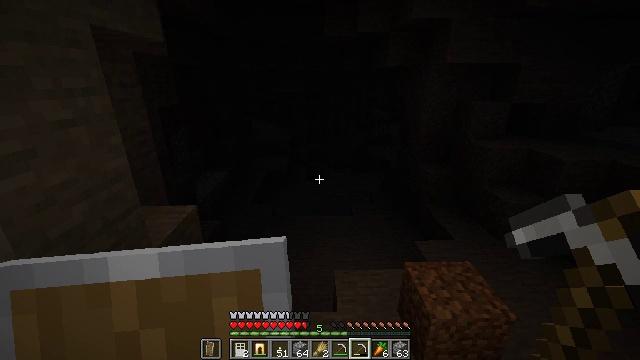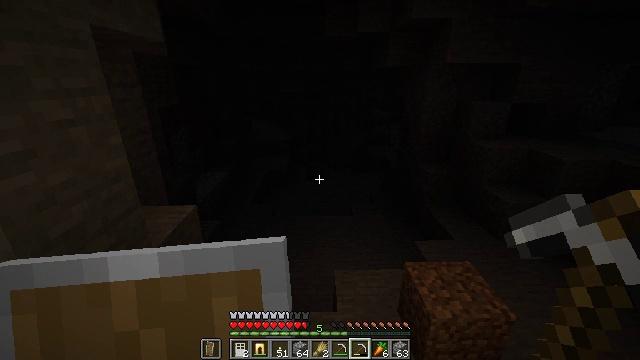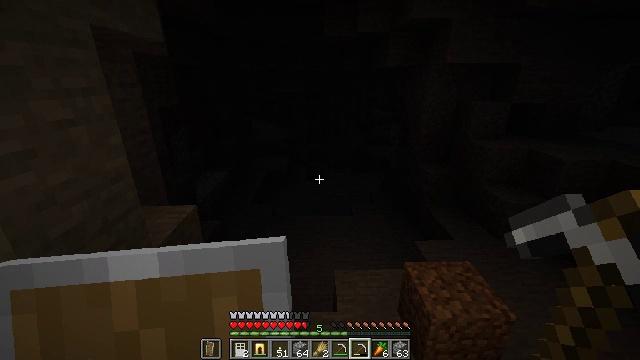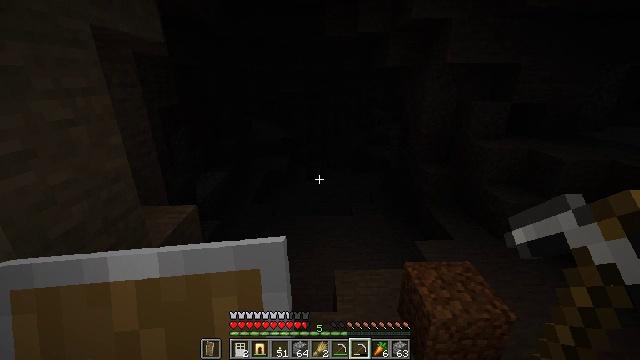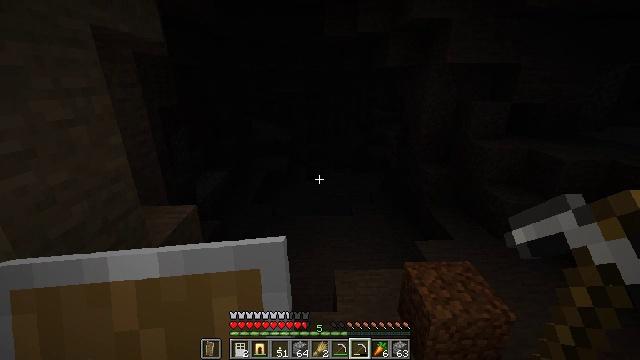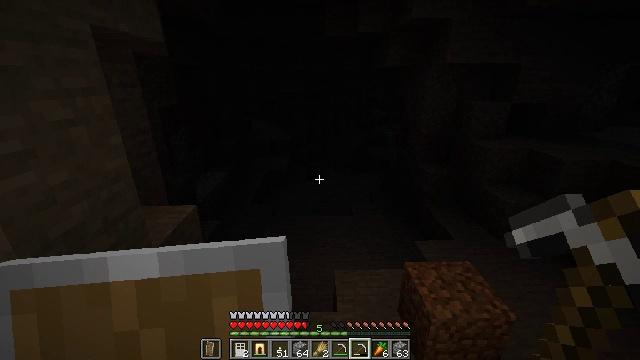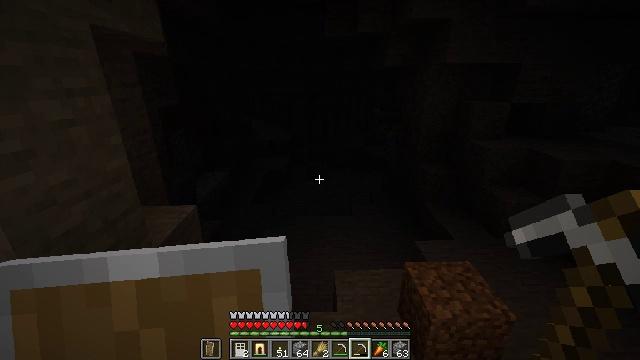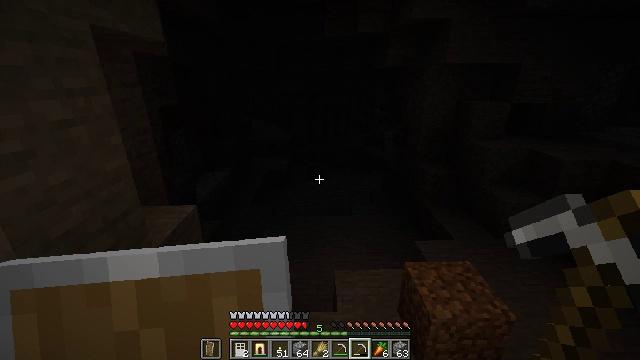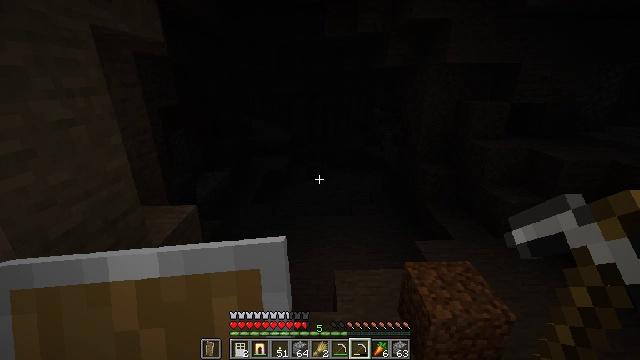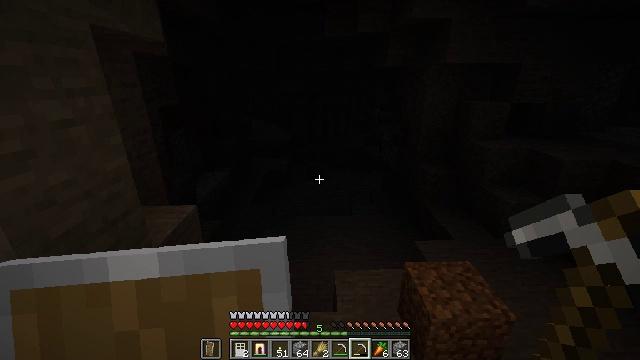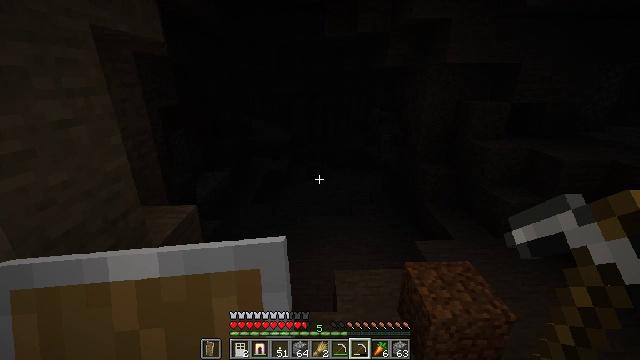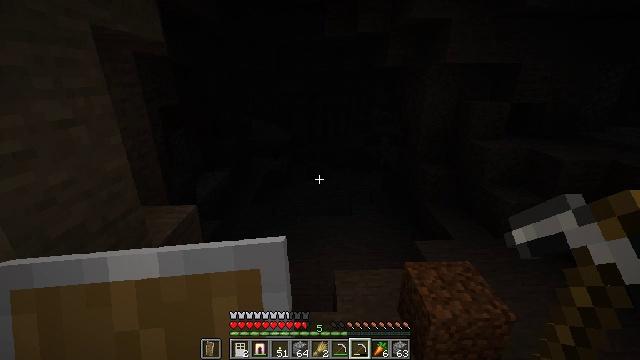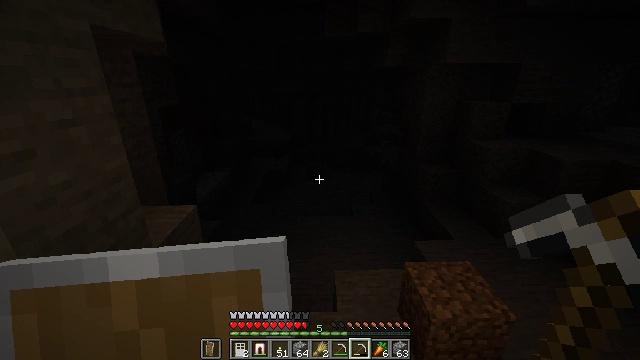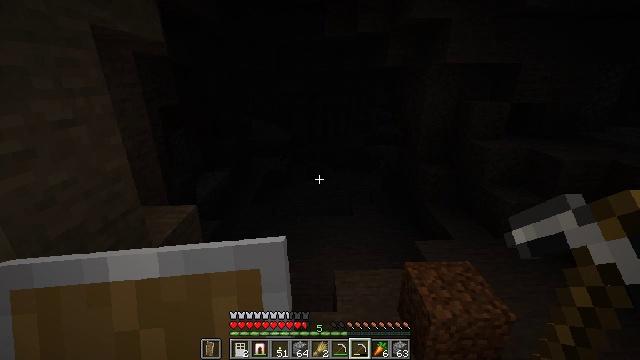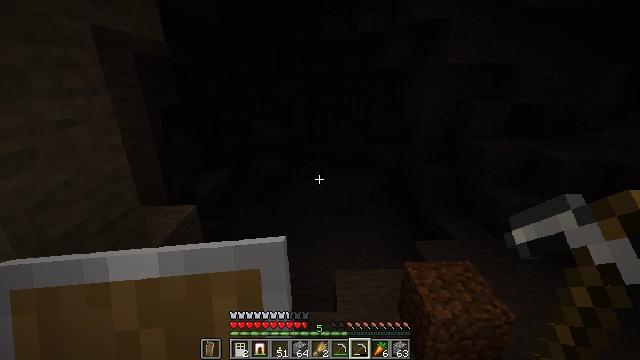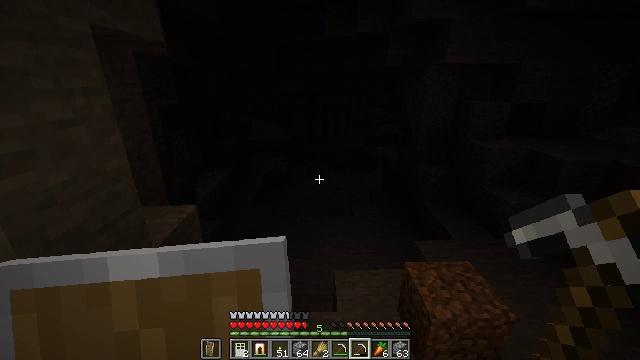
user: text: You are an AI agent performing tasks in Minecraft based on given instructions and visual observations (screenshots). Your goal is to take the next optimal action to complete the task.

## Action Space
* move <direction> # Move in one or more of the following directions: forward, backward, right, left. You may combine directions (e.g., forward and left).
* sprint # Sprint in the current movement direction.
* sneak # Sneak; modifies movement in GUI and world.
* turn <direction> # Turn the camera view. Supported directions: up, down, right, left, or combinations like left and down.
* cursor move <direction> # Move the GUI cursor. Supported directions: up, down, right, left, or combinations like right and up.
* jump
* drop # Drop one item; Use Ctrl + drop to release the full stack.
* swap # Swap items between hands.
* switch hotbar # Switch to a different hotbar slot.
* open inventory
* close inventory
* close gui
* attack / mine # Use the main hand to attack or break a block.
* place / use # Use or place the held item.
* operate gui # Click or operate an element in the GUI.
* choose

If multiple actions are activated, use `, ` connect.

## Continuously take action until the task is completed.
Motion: motion action
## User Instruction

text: Mine the white bed.
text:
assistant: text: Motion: no_op
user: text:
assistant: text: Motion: no_op
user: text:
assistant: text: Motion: no_op
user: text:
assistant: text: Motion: no_op
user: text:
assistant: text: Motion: no_op
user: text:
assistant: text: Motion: no_op
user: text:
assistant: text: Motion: no_op
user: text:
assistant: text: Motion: no_op
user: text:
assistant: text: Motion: no_op
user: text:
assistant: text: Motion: no_op
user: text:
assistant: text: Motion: no_op
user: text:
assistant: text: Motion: no_op
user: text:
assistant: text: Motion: no_op
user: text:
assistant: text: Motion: no_op
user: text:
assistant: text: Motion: no_op
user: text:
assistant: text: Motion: no_op
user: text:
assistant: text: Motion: no_op
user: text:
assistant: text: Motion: no_op
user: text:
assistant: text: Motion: no_op
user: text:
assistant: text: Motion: no_op
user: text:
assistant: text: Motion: no_op
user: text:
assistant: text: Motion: no_op
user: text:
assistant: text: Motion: no_op
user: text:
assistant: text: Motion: no_op
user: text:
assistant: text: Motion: no_op
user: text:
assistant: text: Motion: no_op
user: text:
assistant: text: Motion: no_op
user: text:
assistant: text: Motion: no_op
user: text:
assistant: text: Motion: no_op
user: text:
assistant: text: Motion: no_op